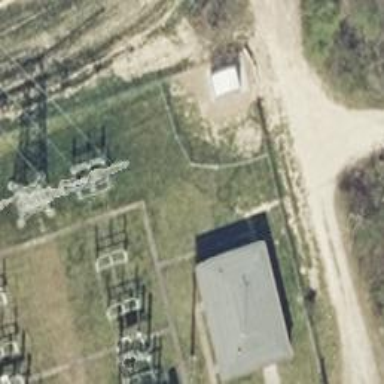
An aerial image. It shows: Three power lines with cables.